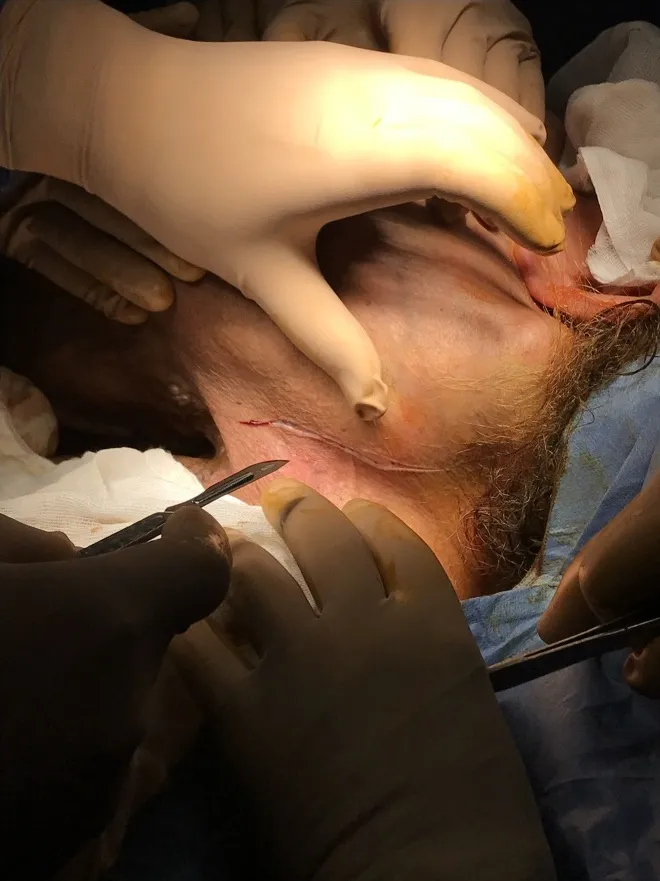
Inferolateral incision.
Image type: medical_photograph (other_medical_photograph)